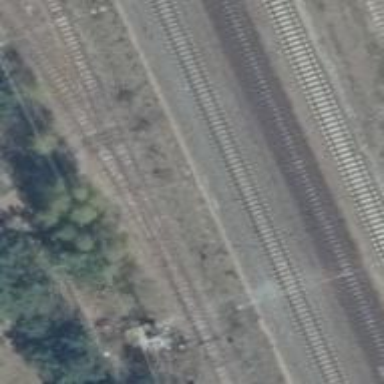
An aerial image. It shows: Rail yard with electrified contact lines for railway operations.